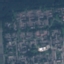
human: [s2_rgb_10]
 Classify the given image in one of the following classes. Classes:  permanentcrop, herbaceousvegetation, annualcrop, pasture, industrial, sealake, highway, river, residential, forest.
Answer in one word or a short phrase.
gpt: Residential